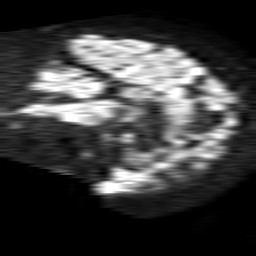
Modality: TRACE
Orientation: sagittal
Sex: female
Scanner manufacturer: philips
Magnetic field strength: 1.5 T
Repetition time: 4.6 s
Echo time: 0.08517 s